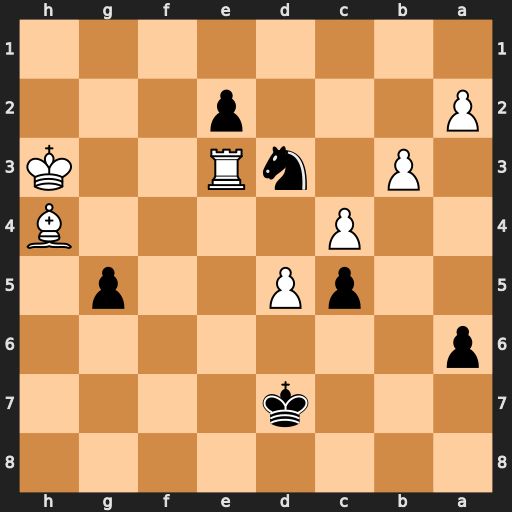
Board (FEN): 8/3k4/p7/2pP2p1/2P4B/1P1nR2K/P3p3/8
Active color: b
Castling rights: -
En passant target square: -
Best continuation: gxh4 Kxh4 e1=Q+ Rxe1 Nxe1